Question: I have the following data:
data shows a race time finish and pace:

As you can see, the data doesn't show the hour format for people who finish before the hour mark and in order to do some analysis, i need to convert into a time format but pandas doesn't recognize just the MM:SS format. how can I pad '0:' in front of the rows where hour is missing?
i'm sorry, this is my first time posting.
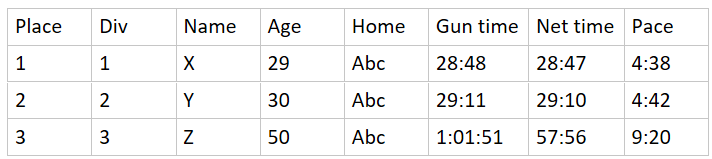
Answer: Considering your data is in csv format.
'''
# reading in the data file
df = pd.read_csv('data_file.csv')
# replacing spaces with '_' in column names
df.columns = [c.replace(' ', '_') for c in df.columns]
for i, row in df.iterrows():
val_inital = str(row.Gun_time)
val_final = val_inital.replace(':','')
if len(val_final)<5:
val_final = "0:" + val_inital
df.at[i, 'Gun_time'] = val_final
# saving newly edited csv file
df.to_csv('new_data_file.csv')
'''
'''
Gun time
0 28:48
1 29:11
2 1:01:51
3 55:01
4 2:08:11
'''
'''
Gun_time
0 0:28:48
1 0:29:11
2 1:01:51
3 0:55:01
4 2:08:11
'''